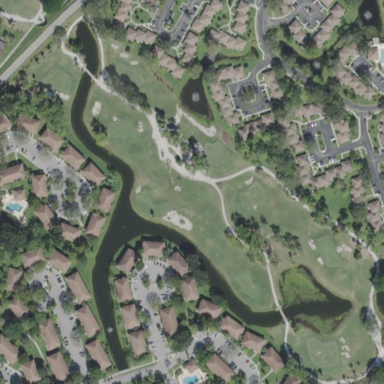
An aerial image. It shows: Golf course with outer boundary.